Question: I've made a crystal report which has a section with name "detail d", and would like to suppress this section if the field '"stock_gift"' is empty (i.e. "")
I've set the condition in the 'section expert' using below condition:
'''
(trim({gift.stock_gift}) = "" or isnull({gift.stock_gift}))
'''
But the section isn't suppressed, I checked the database whether the field is an empty string and it shows it's an empty string:

Is there anything wrong with the formula that caused the section unable to suppress?
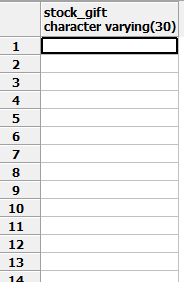
Answer: Are you sure that {gift.stock_gift} contains the empty string and NOT a null value? If it's a null then your suppression formula won't work correctly as it is; you need to either swap the order of your boolean statements like this:
'''
isnull({gift.stock_gift}) or trim({gift.stock_gift}) = ""
'''
Or get rid of everything except for the 'isnull()' check. The reason for this is that if CR encounters a null value in a formula and it's not handled via 'isnull()' as the in the formula, then that formula will produce an error exception and will not continue to be evaluated.